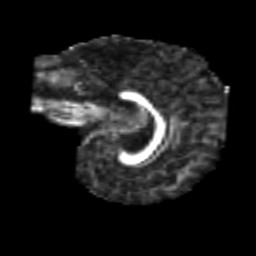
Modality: FA
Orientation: sagittal
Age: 5
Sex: female
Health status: healthy